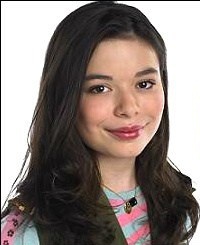
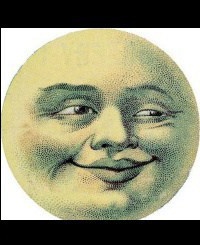
Blend attribute: Facial Expression
Blending difficulty: Low
Creative potential: Low